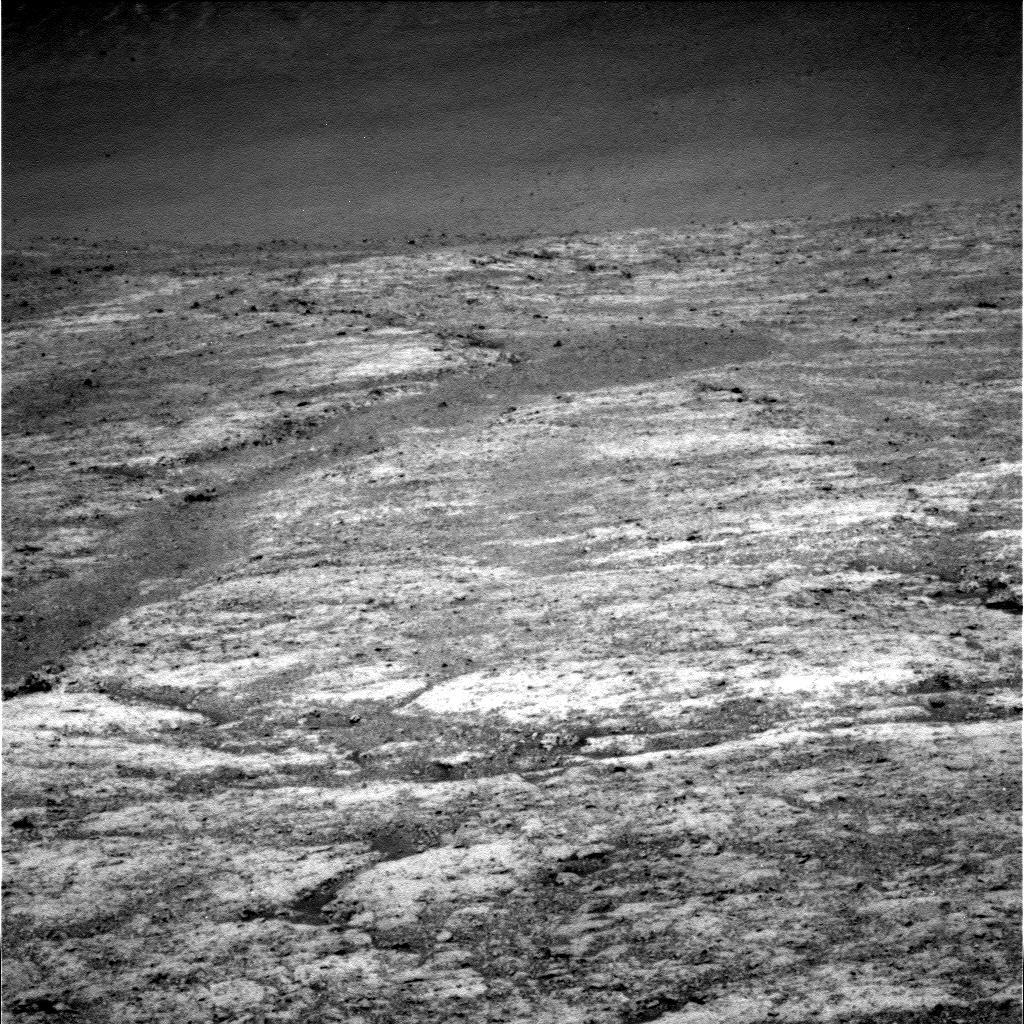
Terrain classes present: Bedrock, Gravel / Sand / Soil, Sky / Distant Mountains